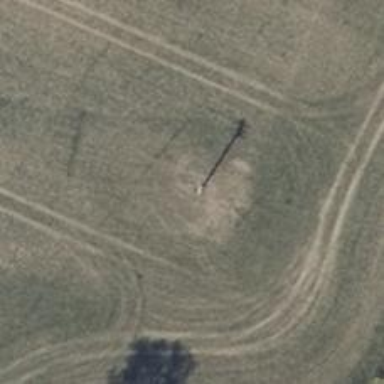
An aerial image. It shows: Minor power line with 3 cables.